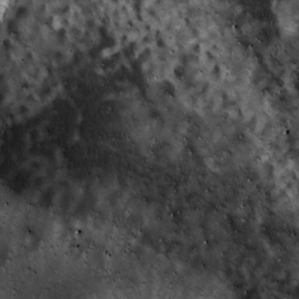
Label: non_frost